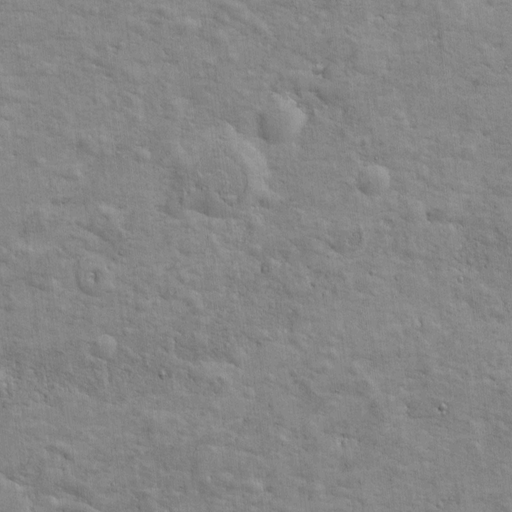
Classes present: Background